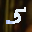
Label: 5